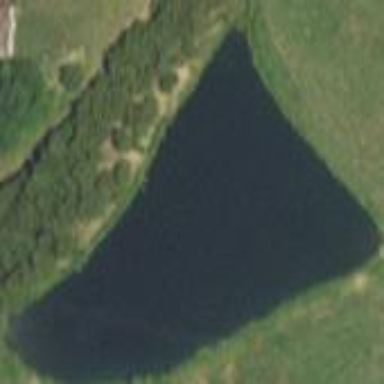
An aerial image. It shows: Peaceful pond surrounded by nature.